Interaction volume radius: 5 \u00c5
Interaction volume height: 20 \u00c5
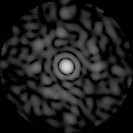
Disorder parameter: 0.8471